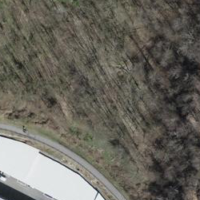
EUNIS habitat code: 41
Species observed at this site:
Tettigonia viridissima
Ruspolia nitidula